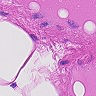
Metastatic tissue present: no